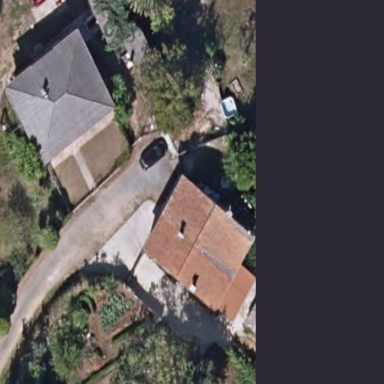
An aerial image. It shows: Simple house.